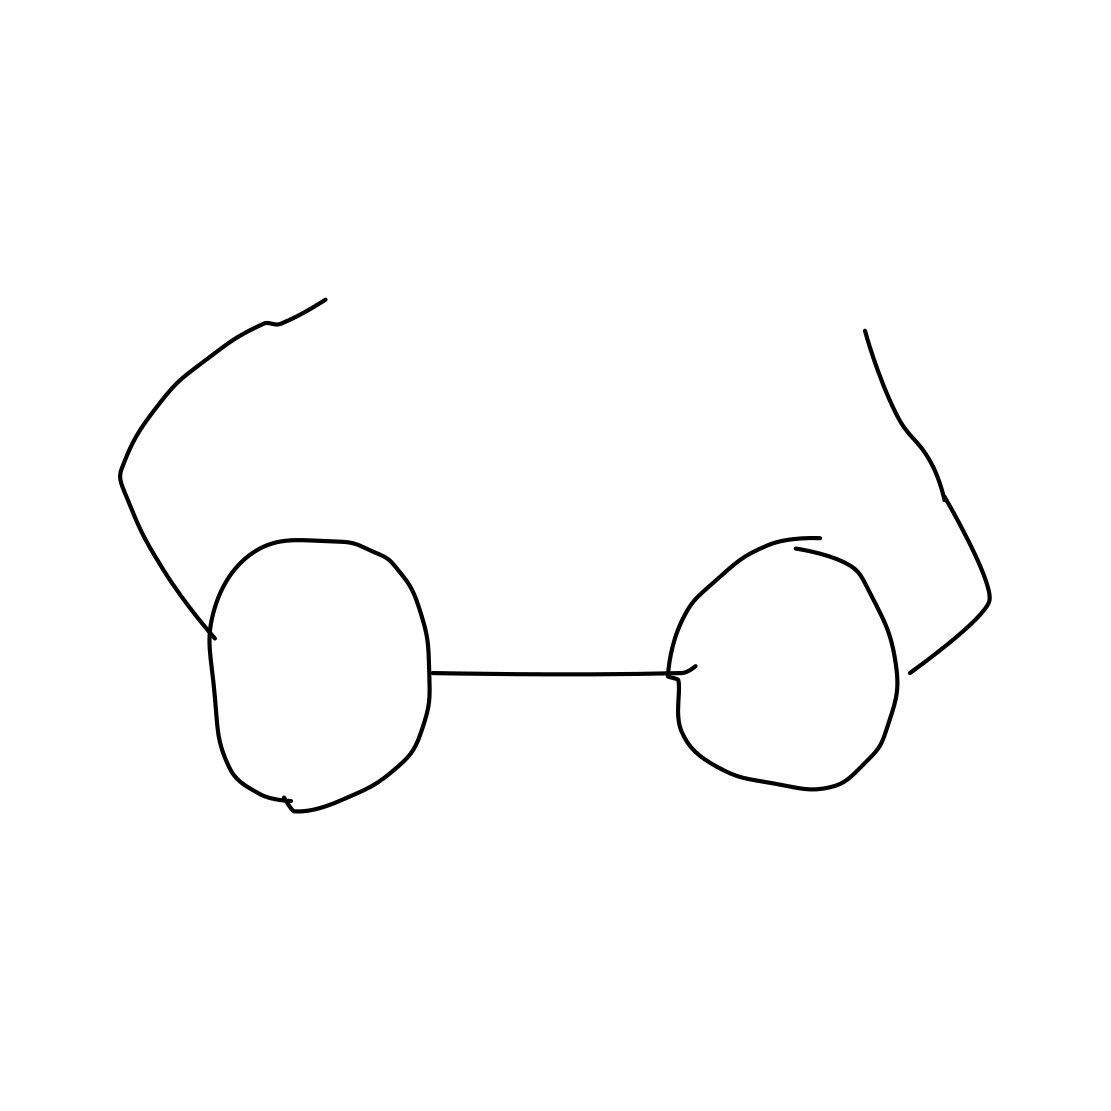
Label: eyeglasses